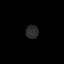
Tissue: lung
Cell type: T cells
Senescence score: 0.2147
Nuclear area (px): 167
Mean DAPI intensity: 42.024